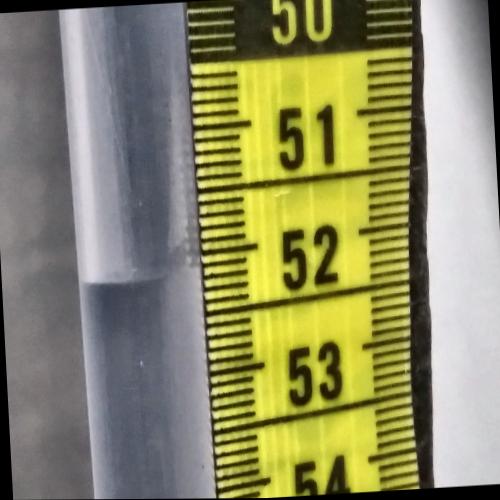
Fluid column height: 52.1 cm